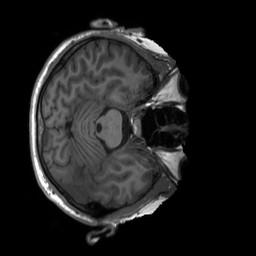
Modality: T1w
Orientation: axial
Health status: healthy
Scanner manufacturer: siemens
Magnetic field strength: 3 T
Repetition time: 2.3 s
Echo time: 0.00207 s